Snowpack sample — Buffalo Mountain, Silverthorne, Colorado, USA (2/22/26, 2:02 PM MST)
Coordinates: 39.622, -106.113
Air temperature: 33 °F
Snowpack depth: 63 cm
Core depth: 40 cm
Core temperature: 26.6 °F
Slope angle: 11°, slope face: 116°
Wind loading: low
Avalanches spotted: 0
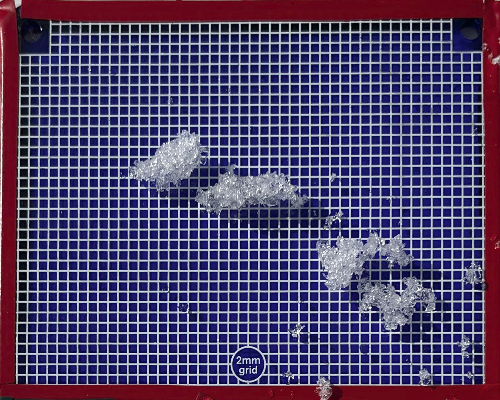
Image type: profile
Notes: In a firebreak similar to site 1, minimal wind loading with no spotted avalanches (not many faces in view though)